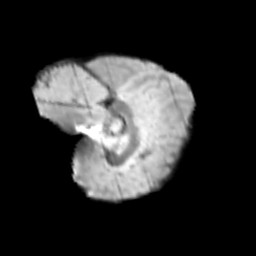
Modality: T2w
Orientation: sagittal
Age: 10
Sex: male
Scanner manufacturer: siemens
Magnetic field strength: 3 T
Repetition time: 3.8 s
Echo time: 0.07 s